Question: Which service?
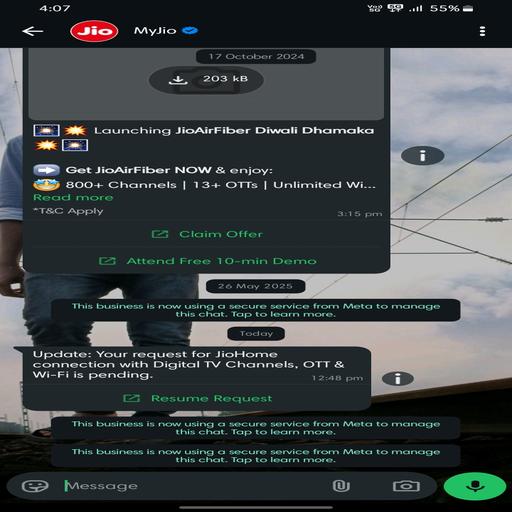
Answer: JioHome request